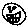
Label: smiley face